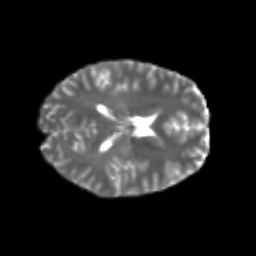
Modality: T2w
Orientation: axial
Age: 24
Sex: female
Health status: healthy
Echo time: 0.074 s